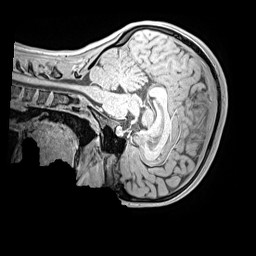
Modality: MP2RAGE
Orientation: sagittal
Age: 12
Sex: female
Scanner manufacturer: siemens
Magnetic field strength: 3 T
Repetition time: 4 s
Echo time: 0.00299 s